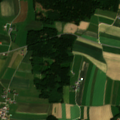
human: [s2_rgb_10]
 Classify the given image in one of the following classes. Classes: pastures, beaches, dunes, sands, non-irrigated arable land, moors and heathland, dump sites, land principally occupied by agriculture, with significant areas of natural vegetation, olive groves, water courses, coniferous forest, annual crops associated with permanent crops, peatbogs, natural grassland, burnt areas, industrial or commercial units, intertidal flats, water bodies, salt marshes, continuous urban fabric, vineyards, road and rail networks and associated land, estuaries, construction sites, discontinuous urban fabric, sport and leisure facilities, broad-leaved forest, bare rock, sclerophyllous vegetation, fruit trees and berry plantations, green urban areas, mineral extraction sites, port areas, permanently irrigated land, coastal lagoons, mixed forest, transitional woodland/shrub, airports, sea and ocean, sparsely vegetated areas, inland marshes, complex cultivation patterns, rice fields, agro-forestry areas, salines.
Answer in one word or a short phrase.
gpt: discontinuous urban fabric, non-irrigated arable land, pastures, complex cultivation patterns, coniferous forest